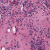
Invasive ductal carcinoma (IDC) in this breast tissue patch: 0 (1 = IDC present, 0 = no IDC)